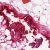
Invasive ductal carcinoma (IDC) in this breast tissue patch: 0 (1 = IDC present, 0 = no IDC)